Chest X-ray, PA view. Patient: 64 years old, sex F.
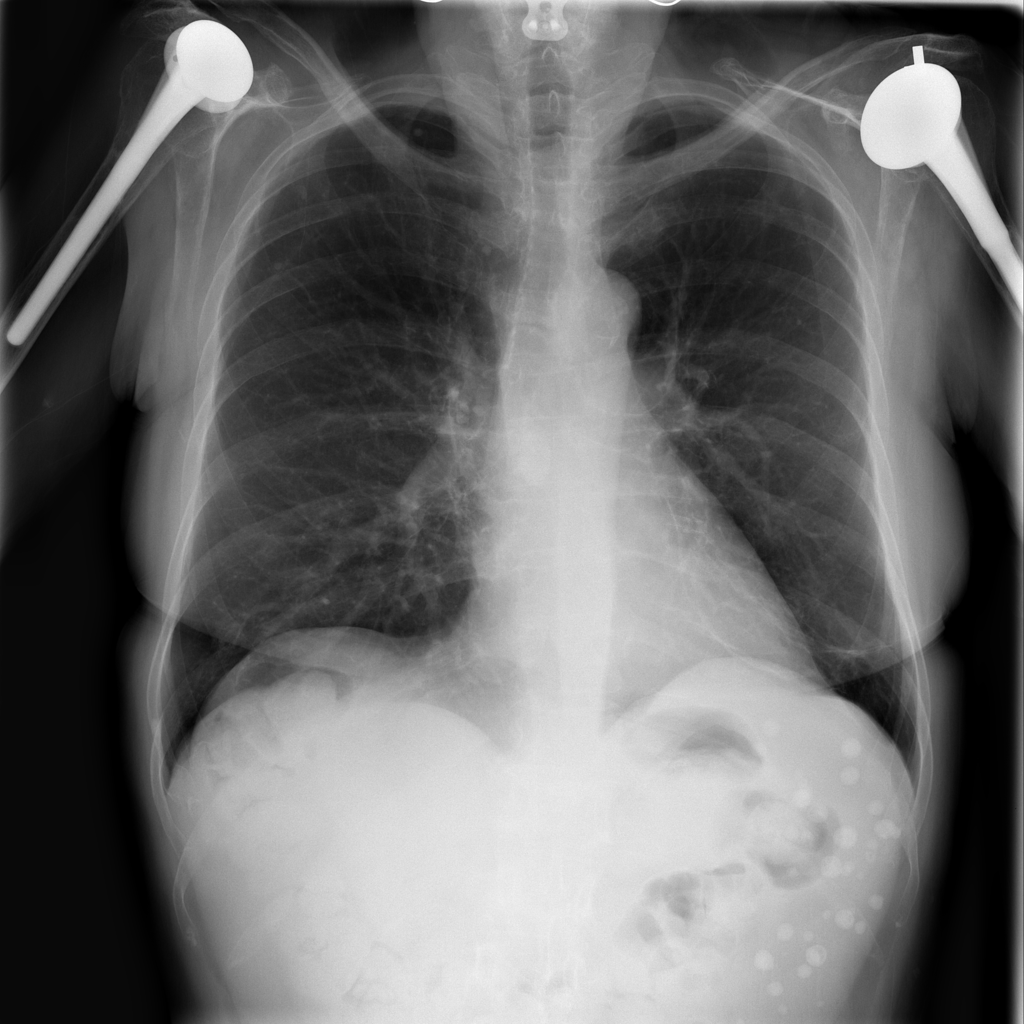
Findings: No Finding